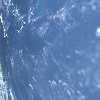
Label: water